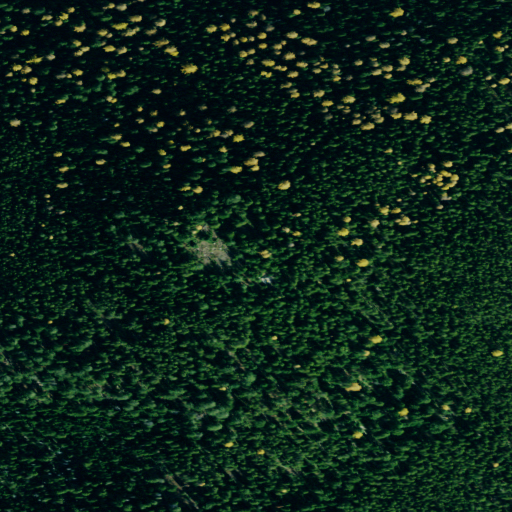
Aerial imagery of mountain in Montana named Johnson Peak containing only evergreen forest